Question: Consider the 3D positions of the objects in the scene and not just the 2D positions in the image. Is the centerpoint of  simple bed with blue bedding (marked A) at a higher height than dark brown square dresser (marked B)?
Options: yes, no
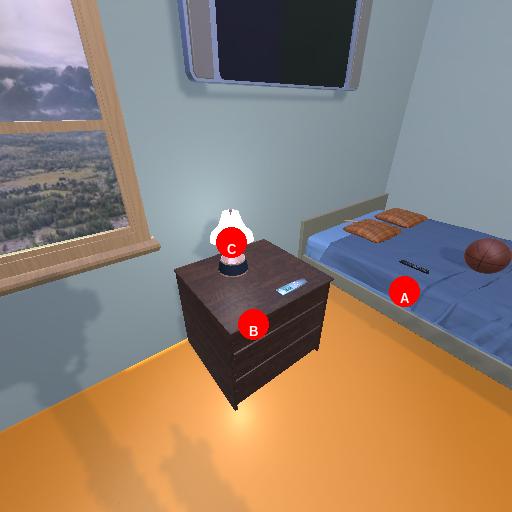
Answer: yes